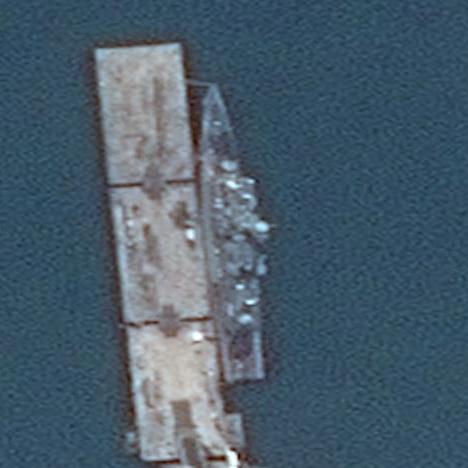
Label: destroyer